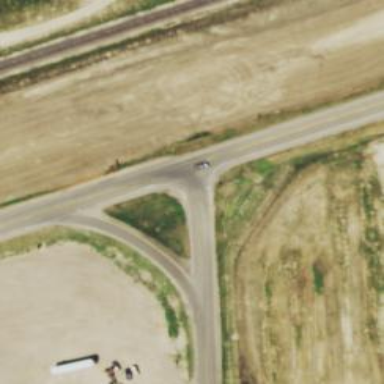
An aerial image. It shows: Primary highway with asphalt surface and grade1 track type.